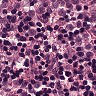
Metastatic tissue present: yes